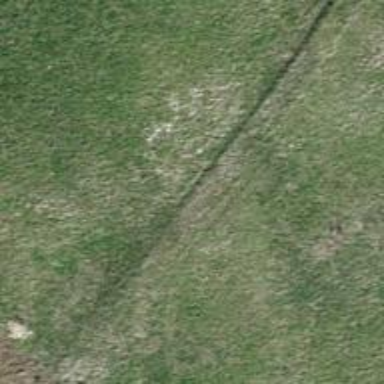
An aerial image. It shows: Track with grade 5 tracktype.